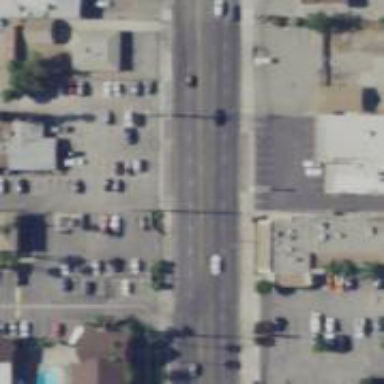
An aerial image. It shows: Unmarked crossing on the road.